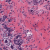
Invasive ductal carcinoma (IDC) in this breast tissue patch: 1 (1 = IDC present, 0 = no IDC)